Interaction volume radius: 5 \u00c5
Interaction volume height: 35 \u00c5
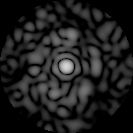
Disorder parameter: 0.8717